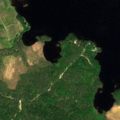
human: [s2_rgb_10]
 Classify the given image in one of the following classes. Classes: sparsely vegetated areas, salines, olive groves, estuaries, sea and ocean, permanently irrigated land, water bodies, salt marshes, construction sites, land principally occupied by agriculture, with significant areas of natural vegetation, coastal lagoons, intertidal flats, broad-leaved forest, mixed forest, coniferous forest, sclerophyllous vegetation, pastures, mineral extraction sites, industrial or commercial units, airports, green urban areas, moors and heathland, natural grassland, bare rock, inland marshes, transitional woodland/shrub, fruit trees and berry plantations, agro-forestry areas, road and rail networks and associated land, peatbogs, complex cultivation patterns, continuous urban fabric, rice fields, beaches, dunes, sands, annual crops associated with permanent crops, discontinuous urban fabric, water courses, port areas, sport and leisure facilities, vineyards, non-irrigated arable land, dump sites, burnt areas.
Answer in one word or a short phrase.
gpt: coniferous forest, mixed forest, transitional woodland/shrub, water bodies